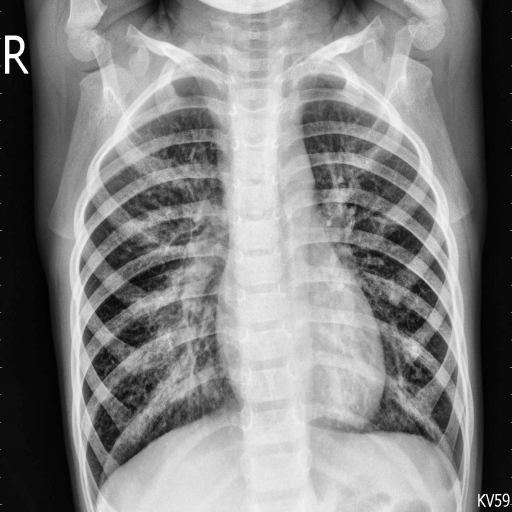
Finding: PNEUMONIA